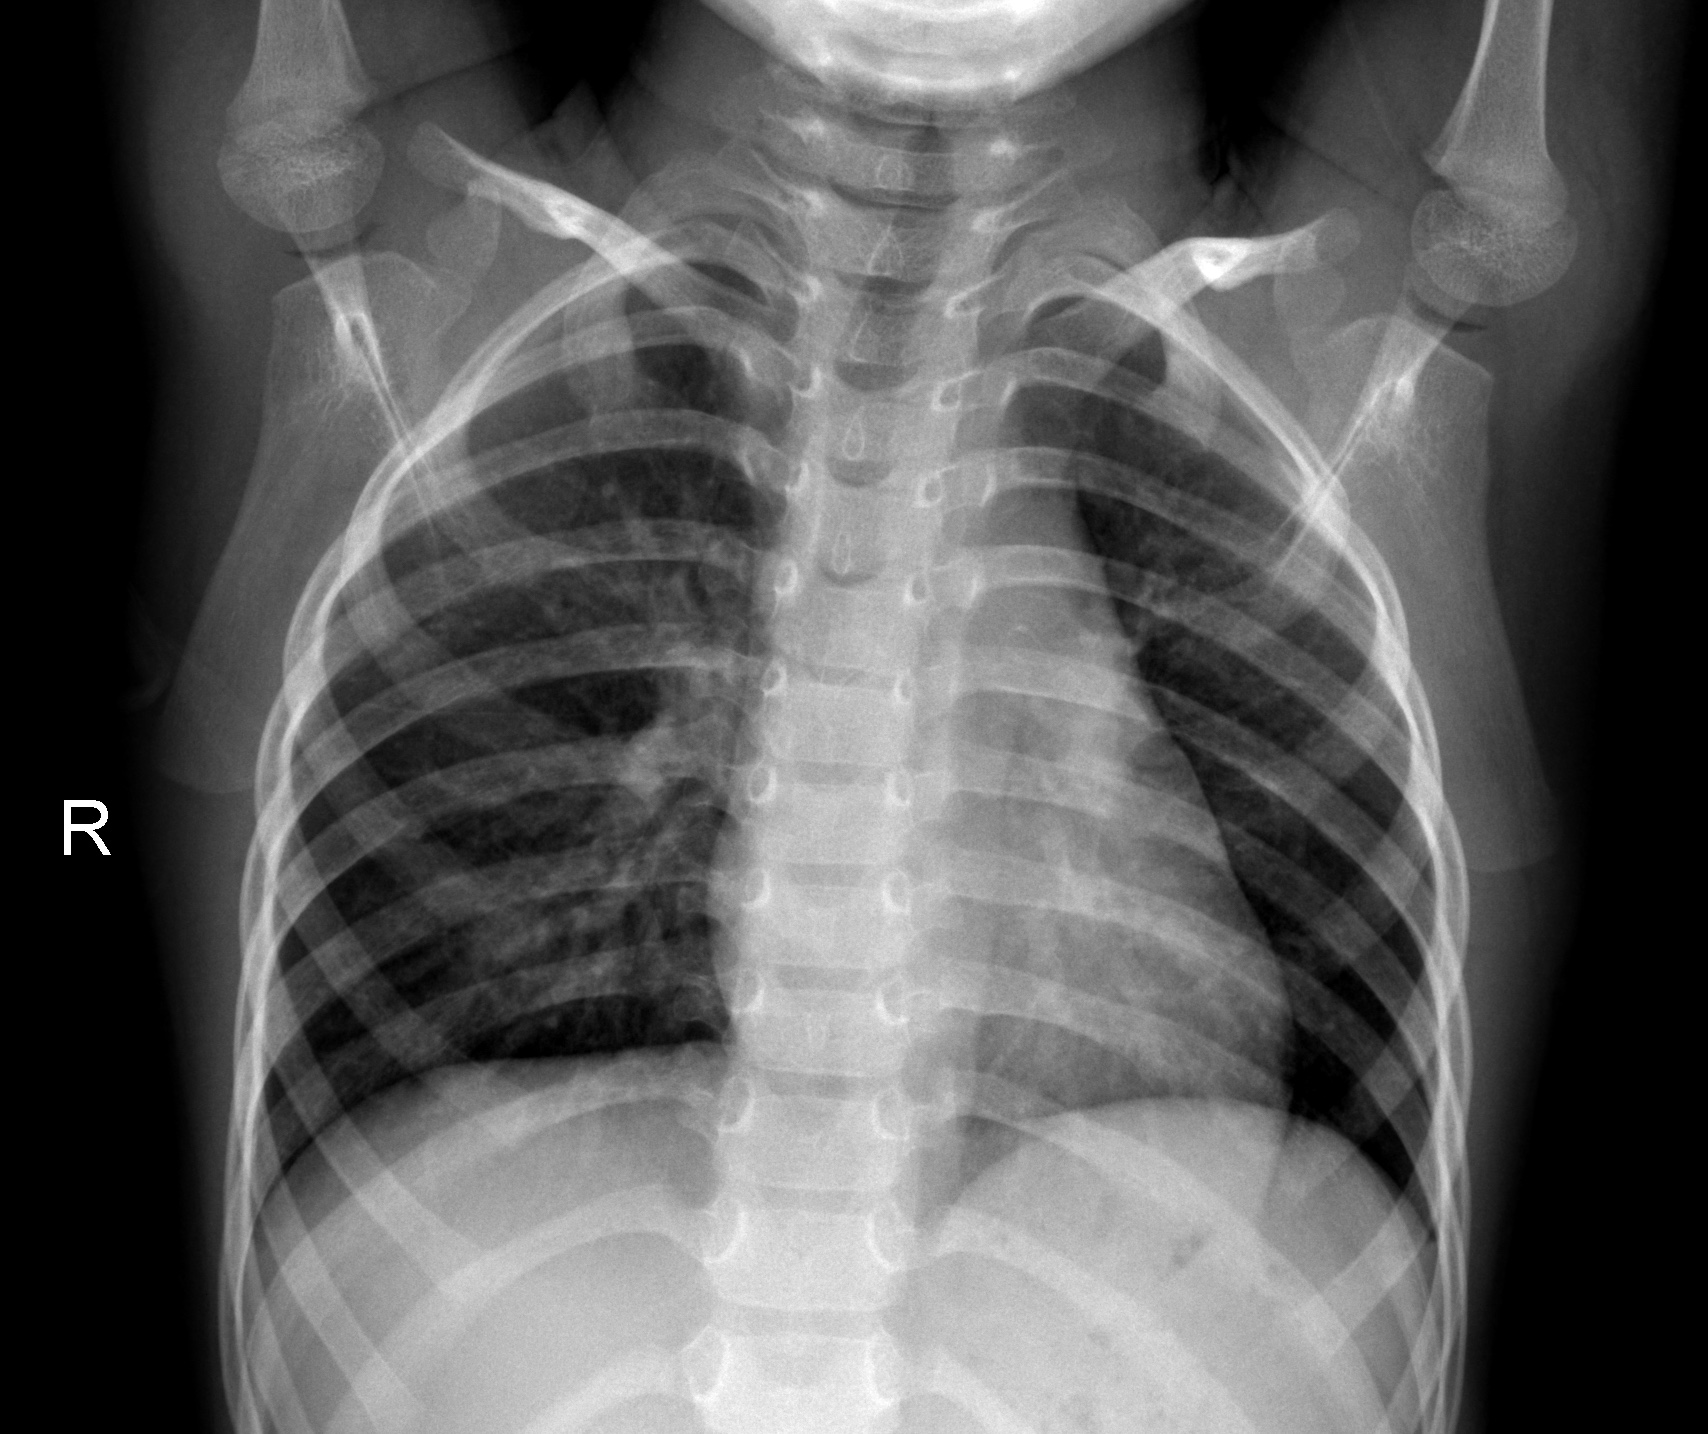
Diagnosis: NORMAL